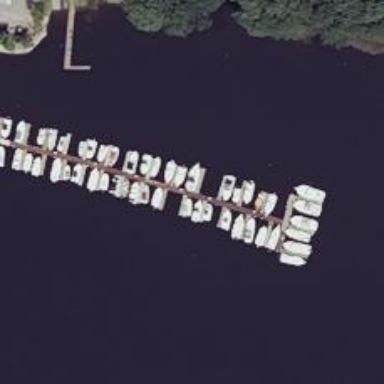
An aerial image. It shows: Man-made pier.